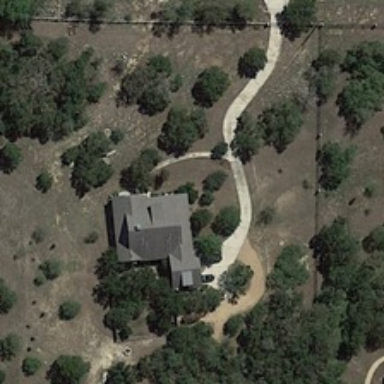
Many sparse green tree are around a building .